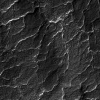
Atmospheric dust classification: not_dusty